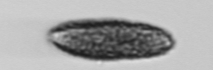
Label: Pseudochattonella_farcimen